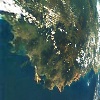
Label: land